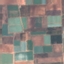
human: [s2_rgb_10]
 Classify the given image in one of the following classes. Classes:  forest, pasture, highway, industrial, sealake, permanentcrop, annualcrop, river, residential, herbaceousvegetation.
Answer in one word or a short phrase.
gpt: PermanentCrop